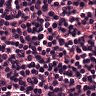
Metastatic tissue present: no